Question: Can I add more shortcuts like this one to SublimeText?
Like one that is '"m-a"' that will expand to 'margin: 0 auto;' ?

I apologize if this has already been asked. I couldn't find the answer.
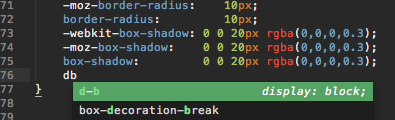
Answer: These are called <URL>. For this particular example, Open the 'Tools' menu and select 'New Snippet...', then paste in the following:
'''
<snippet>
<content><![CDATA[margin: 0 auto;]]></content>
<tabTrigger>m-a</tabTrigger>
<scope>source.css</scope>
</snippet>
'''
Save this file as 'Packages/User/CSS/margin auto.sublime-snippet' and you should be good to go. Open a CSS file, type 'm-a', hit , and you're all set. Snippets are pretty powerful, and also allow for tab stops to enter customized data. For example, you could set up some boilerplate code that only requires that the colors be customized like so:
'''
<snippet>
<content><![CDATA[body {
max-width: 500px;
_width: 500px;
padding: 30px 20px 50px;
border: 1px solid ${1:#b3b3b3};
border-radius: 4px;
margin: 0 auto;
box-shadow: 0 1px 10px ${2:#a7a7a7}, inset 0 1px 0 ${3:#fff};
background: ${4:#fcfcfc};
}
$5
]]></content>
<!-- Optional: Set a tabTrigger to define how to trigger the snippet -->
<tabTrigger>setbody</tabTrigger>
<!-- Optional: Set a scope to limit where the snippet will trigger -->
<scope>source.css</scope>
</snippet>
'''
When you hit to trigger the snippet, the '#b3b3b3' in the 'border' property is highlighted, ready to be edited. When you're done, hit again to go to the first color definition in 'box-shadow', etc. The final leaves you outside the brackets, ready for your next selector.